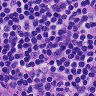
Metastatic tissue present: no